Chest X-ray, PA view. Patient: 40 years old, sex F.
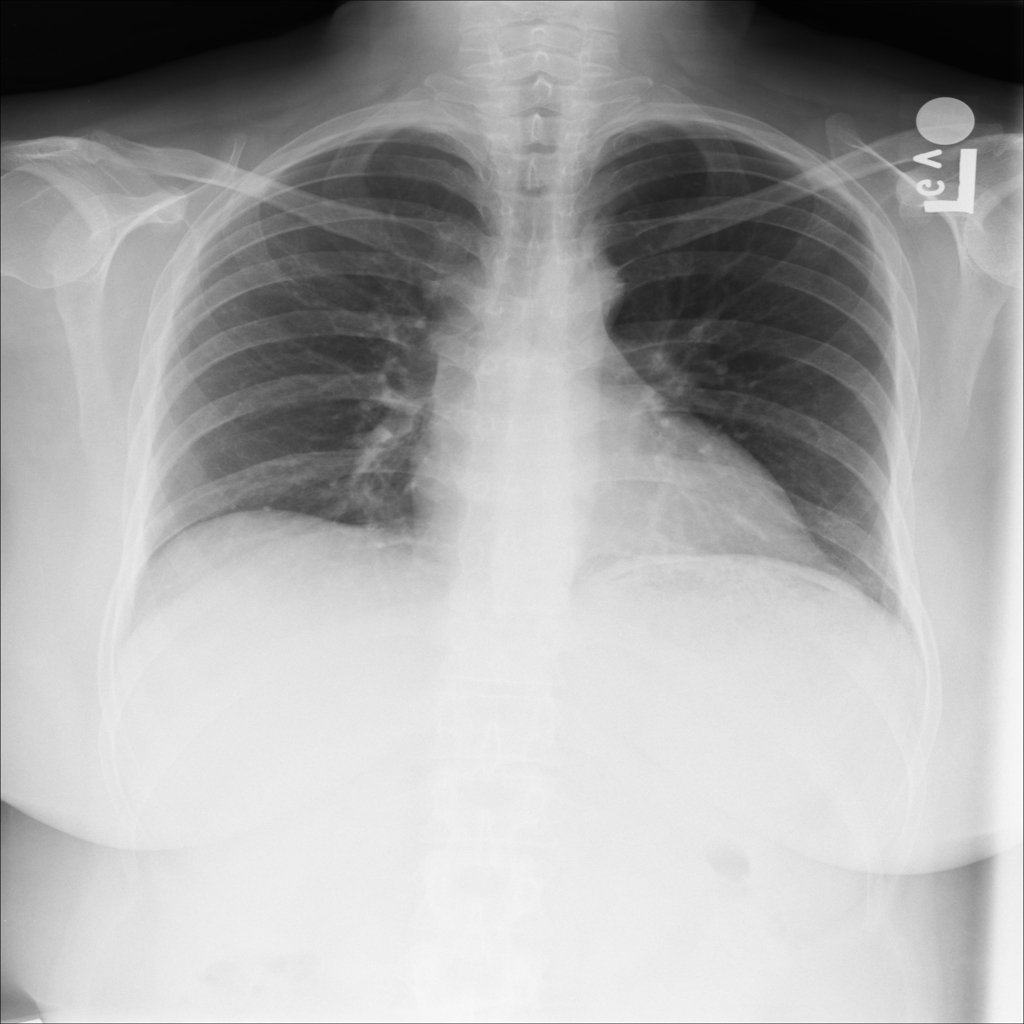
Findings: No Finding